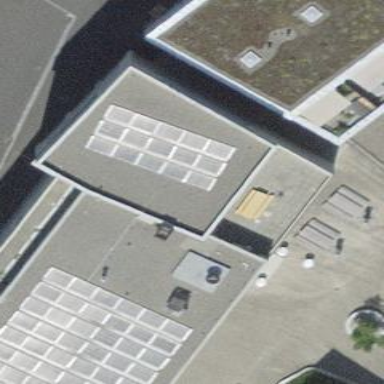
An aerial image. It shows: Office building.